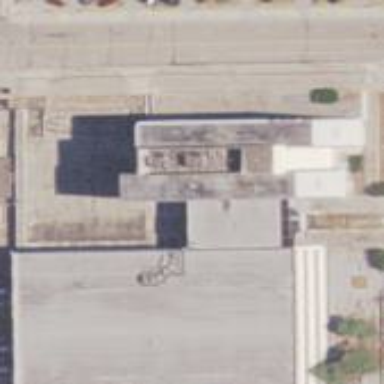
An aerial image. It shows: Office building.